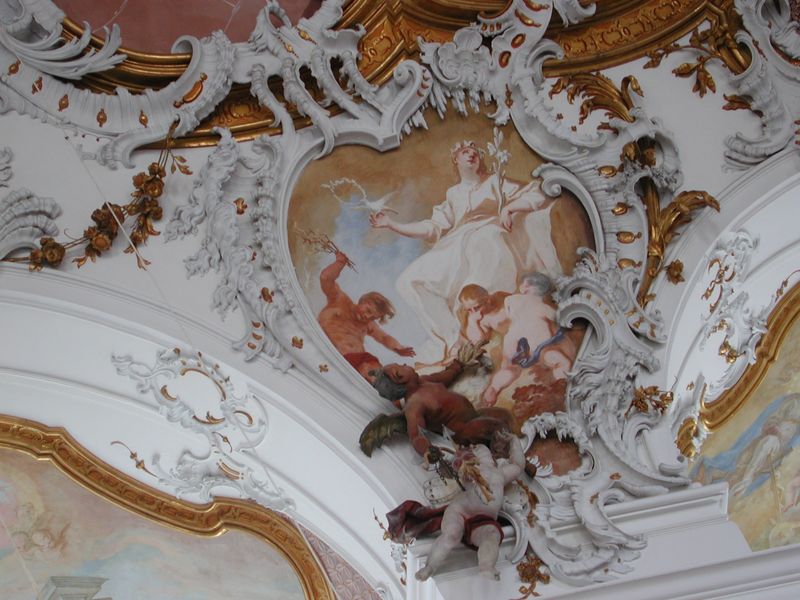
Titel: Deckenfresken der Klosterkiche Zwiefalten
Künstler: Franz Joseph Spiegler
Standort: Reutlingen, Kloster Zwiefalten (EU - D - BW)
Schlagwörter: kirche, engel